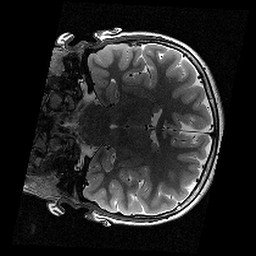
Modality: T2w
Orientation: coronal
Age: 12
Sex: female
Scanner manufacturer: siemens
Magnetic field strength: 3 T
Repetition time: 9.23 s
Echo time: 0.067 s